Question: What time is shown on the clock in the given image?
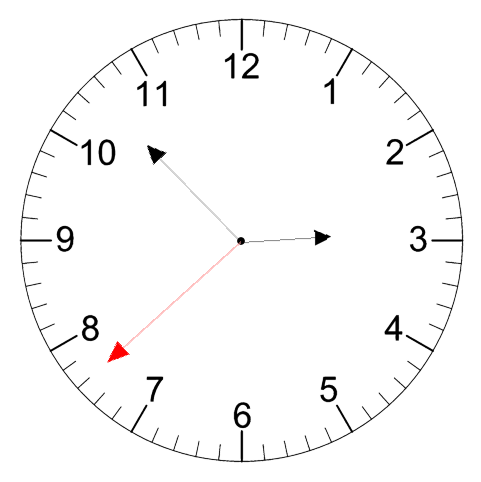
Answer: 02:52:38